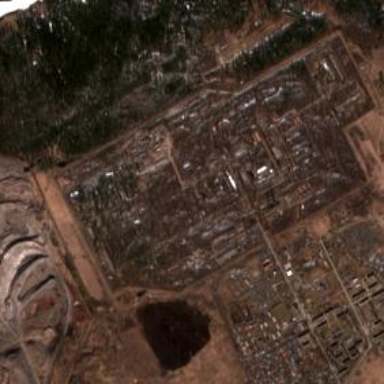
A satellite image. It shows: Industrial area with chemical facilities.